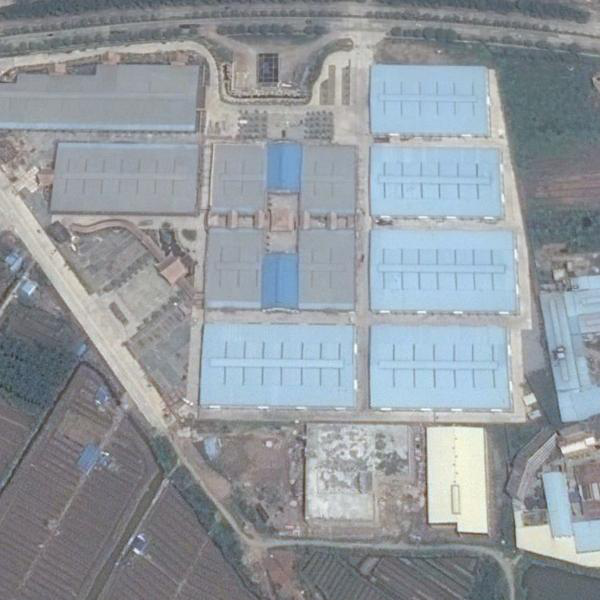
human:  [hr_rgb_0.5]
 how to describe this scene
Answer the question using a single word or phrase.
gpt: industrial